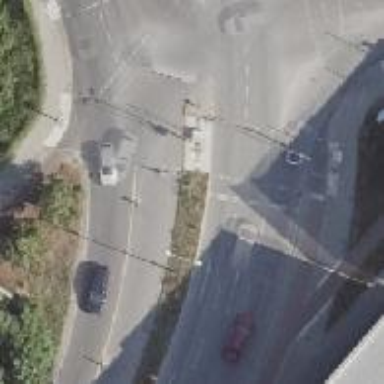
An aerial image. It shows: Road crossing with traffic signals.